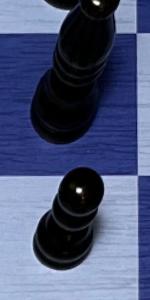
Label: Pawn_Black